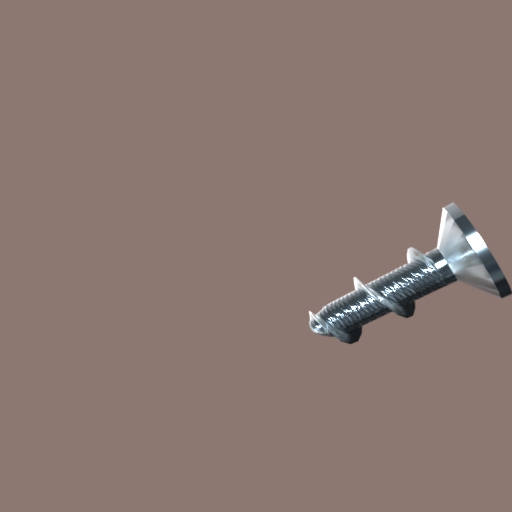
Label: screw